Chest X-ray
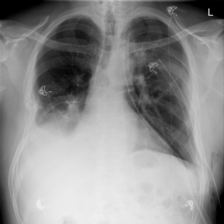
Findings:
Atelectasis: negative
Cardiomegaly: negative
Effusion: negative
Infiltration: positive
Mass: positive
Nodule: negative
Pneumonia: negative
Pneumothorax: negative
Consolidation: negative
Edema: negative
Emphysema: positive
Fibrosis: negative
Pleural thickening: positive
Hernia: negative